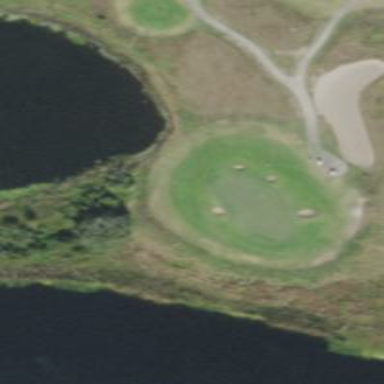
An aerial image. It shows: Golf green pitch on grass land. It is designated for the sport of golf.